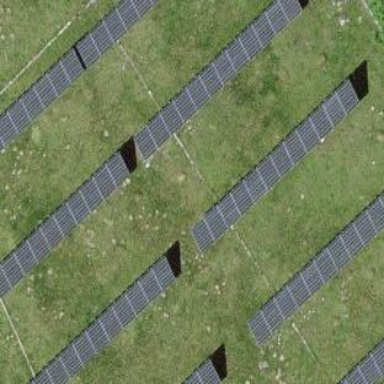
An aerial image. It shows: Solar power generator utilizing photovoltaic technology with solar photovoltaic panels.